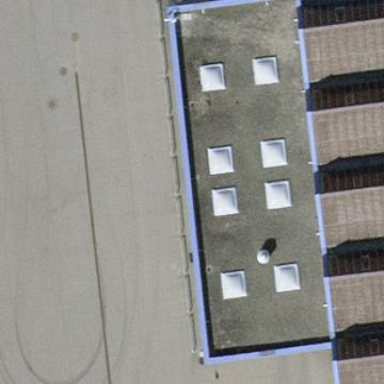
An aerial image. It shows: Industrial building with flat gray roof.